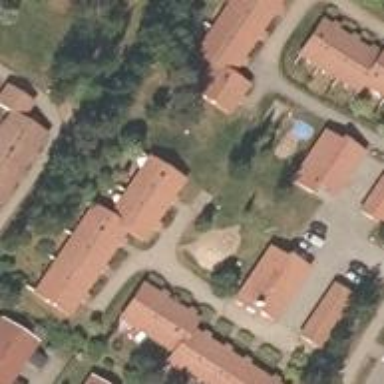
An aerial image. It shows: Terrace building.